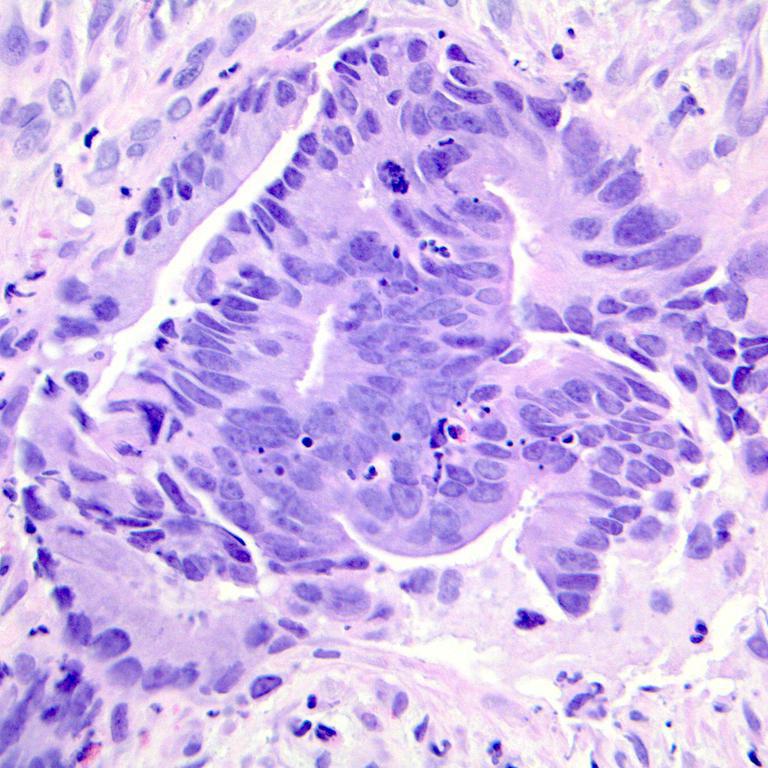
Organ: colon
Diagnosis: adenocarcinomas